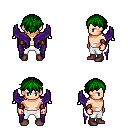
a pixel art fantasy rpg character, male body template, human, light skin, purple wings, white pants, green short bangs hairstyle, leather bracers, maroon shoes, four views (front, back, left, right), 2x2 character sprite sheet, small pixel art, hard edges, no anti-aliasing